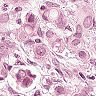
Metastatic tissue present: yes